Question: I'd like to train my TensorFlow object_detection model on black and white images, because the objects I'm trying to detect do not require color. However, when I train my model on black and white images, whenever I try and test them out with the image testing script I adapted, I get the following error:
ValueError: Cannot feed value of shape (1, 1080, 1920) for Tensor 'image_tensor:0', which has shape '(?, ?, ?, 3)'
I can't say a lot, but my model is supposed to detect deformities along pipes, and that it's based on ssd_mobilenet_v1_coco_2018_01_28. Most of the deformities are visually detected by an altered shape, which is why color would just get in the way of the object detection process. (At least I think so, it would make sense to me that only detecting shape would increase accuracy).
TensorBoard Model Graph

I've tried reshaping the image to (1, 1080, 1920, 3), 1080x1920 being my image resolution.
Here's the code:
'''
def load_image_into_numpy_array(image):
(im_width, im_height) = image.size
return np.array(image.getdata()).reshape(
(im_height, im_width, 3)).astype(np.uint8)
# # Detection
# In[18]:
# For the sake of simplicity we will use only 2 images:
# image1.jpg
# image2.jpg
# If you want to test the code with your images, just add path to the images to the TEST_IMAGE_PATHS.
PATH_TO_TEST_IMAGES_DIR = FLAGS.image_path
TEST_IMAGE_PATHS = [ os.path.join(PATH_TO_TEST_IMAGES_DIR, 'img ({}).jpeg'.format(i)) for i in range(1, len(os.listdir(FLAGS.image_path))) ]
# Size, in inches, of the output images.
IMAGE_SIZE = (24, 16)
# In[ ]:
# In[19]:
def run_inference_for_single_image(image, graph):
with graph.as_default():
with tf.Session() as sess:
# Get handles to input and output tensors
ops = tf.get_default_graph().get_operations()
all_tensor_names = {output.name for op in ops for output in op.outputs}
tensor_dict = {}
for key in [
'num_detections', 'detection_boxes', 'detection_scores',
'detection_classes', 'detection_masks'
]:
tensor_name = key + ':0'
if tensor_name in all_tensor_names:
tensor_dict[key] = tf.get_default_graph().get_tensor_by_name(
tensor_name)
if 'detection_masks' in tensor_dict:
# The following processing is only for single image
detection_boxes = tf.squeeze(tensor_dict['detection_boxes'], [0])
detection_masks = tf.squeeze(tensor_dict['detection_masks'], [0])
# Reframe is required to translate mask from box coordinates to image coordinates and fit the image size.
real_num_detection = tf.cast(tensor_dict['num_detections'][0], tf.int32)
detection_boxes = tf.slice(detection_boxes, [0, 0], [real_num_detection, -1])
detection_masks = tf.slice(detection_masks, [0, 0, 0], [real_num_detection, -1, -1])
detection_masks_reframed = utils_ops.reframe_box_masks_to_image_masks(
detection_masks, detection_boxes, image.shape[1], image.shape[2])
detection_masks_reframed = tf.cast(
tf.greater(detection_masks_reframed, 0.5), tf.uint8)
# Follow the convention by adding back the batch dimension
tensor_dict['detection_masks'] = tf.expand_dims(
detection_masks_reframed, 0)
image_tensor = tf.get_default_graph().get_tensor_by_name('image_tensor:0')
# Run inference
output_dict = sess.run(tensor_dict,
feed_dict={image_tensor: image})
# all outputs are float32 numpy arrays, so convert types as appropriate
output_dict['num_detections'] = int(output_dict['num_detections'][0])
output_dict['detection_classes'] = output_dict[
'detection_classes'][0].astype(np.int64)
output_dict['detection_boxes'] = output_dict['detection_boxes'][0]
output_dict['detection_scores'] = output_dict['detection_scores'][0]
if 'detection_masks' in output_dict:
output_dict['detection_masks'] = output_dict['detection_masks'][0]
return output_dict
# In[20]:
for image_path in TEST_IMAGE_PATHS:
print('Showing image')
#image = Image.open(image_path)
image_np = cv2.imread(image_path)
image_np = cv2.cvtColor(image_np, cv2.COLOR_BGR2RGB) #This line and the one above make it work with color images
#image_np = cv2.imread(image_path, cv2.COLOR_BGR2GRAY) #This line makes it break
# the array based representation of the image will be used later in order to prepare the
# result image with boxes and labels on it.
#image_np = load_image_into_numpy_array(image)
# Expand dimensions since the model expects images to have shape: [1, None, None, 3]
image_np_expanded = np.expand_dims(image_np, axis=0)
# Actual detection.
output_dict = run_inference_for_single_image(image_np_expanded, detection_graph)
# Visualization of the results of a detection.
vis_util.visualize_boxes_and_labels_on_image_array(
image_np,
output_dict['detection_boxes'],
output_dict['detection_classes'],
output_dict['detection_scores'],
category_index,
instance_masks=output_dict.get('detection_masks'),
use_normalized_coordinates=True,
line_thickness=8)
#plt.figure(figsize=IMAGE_SIZE)
#plt.imshow(image_np)
cv2.imshow('Image', image_np)
cv2.waitKey(0)
'''
Here's the entire error:
'''
Traceback (most recent call last):
File "image.py", line 212, in <module>
output_dict = run_inference_for_single_image(image_np_expanded, detection_graph)
File "image.py", line 185, in run_inference_for_single_image
feed_dict={image_tensor: image})
File "C:\Users\Charles.averill\AppData\Local\Programs\Python\Python36\lib\site-packages\tensorflow\python\client\session.py", line 950, in run
run_metadata_ptr)
File "C:\Users\Charles.averill\AppData\Local\Programs\Python\Python36\lib\site-packages\tensorflow\python\client\session.py", line 1149, in _run
str(subfeed_t.get_shape())))
ValueError: Cannot feed value of shape (1, 1080, 1920) for Tensor 'image_tensor:0', which has shape '(?, ?, ?, 3)'
'''
Why is this happening? I can't seem to pin down an answer from searching the internet.
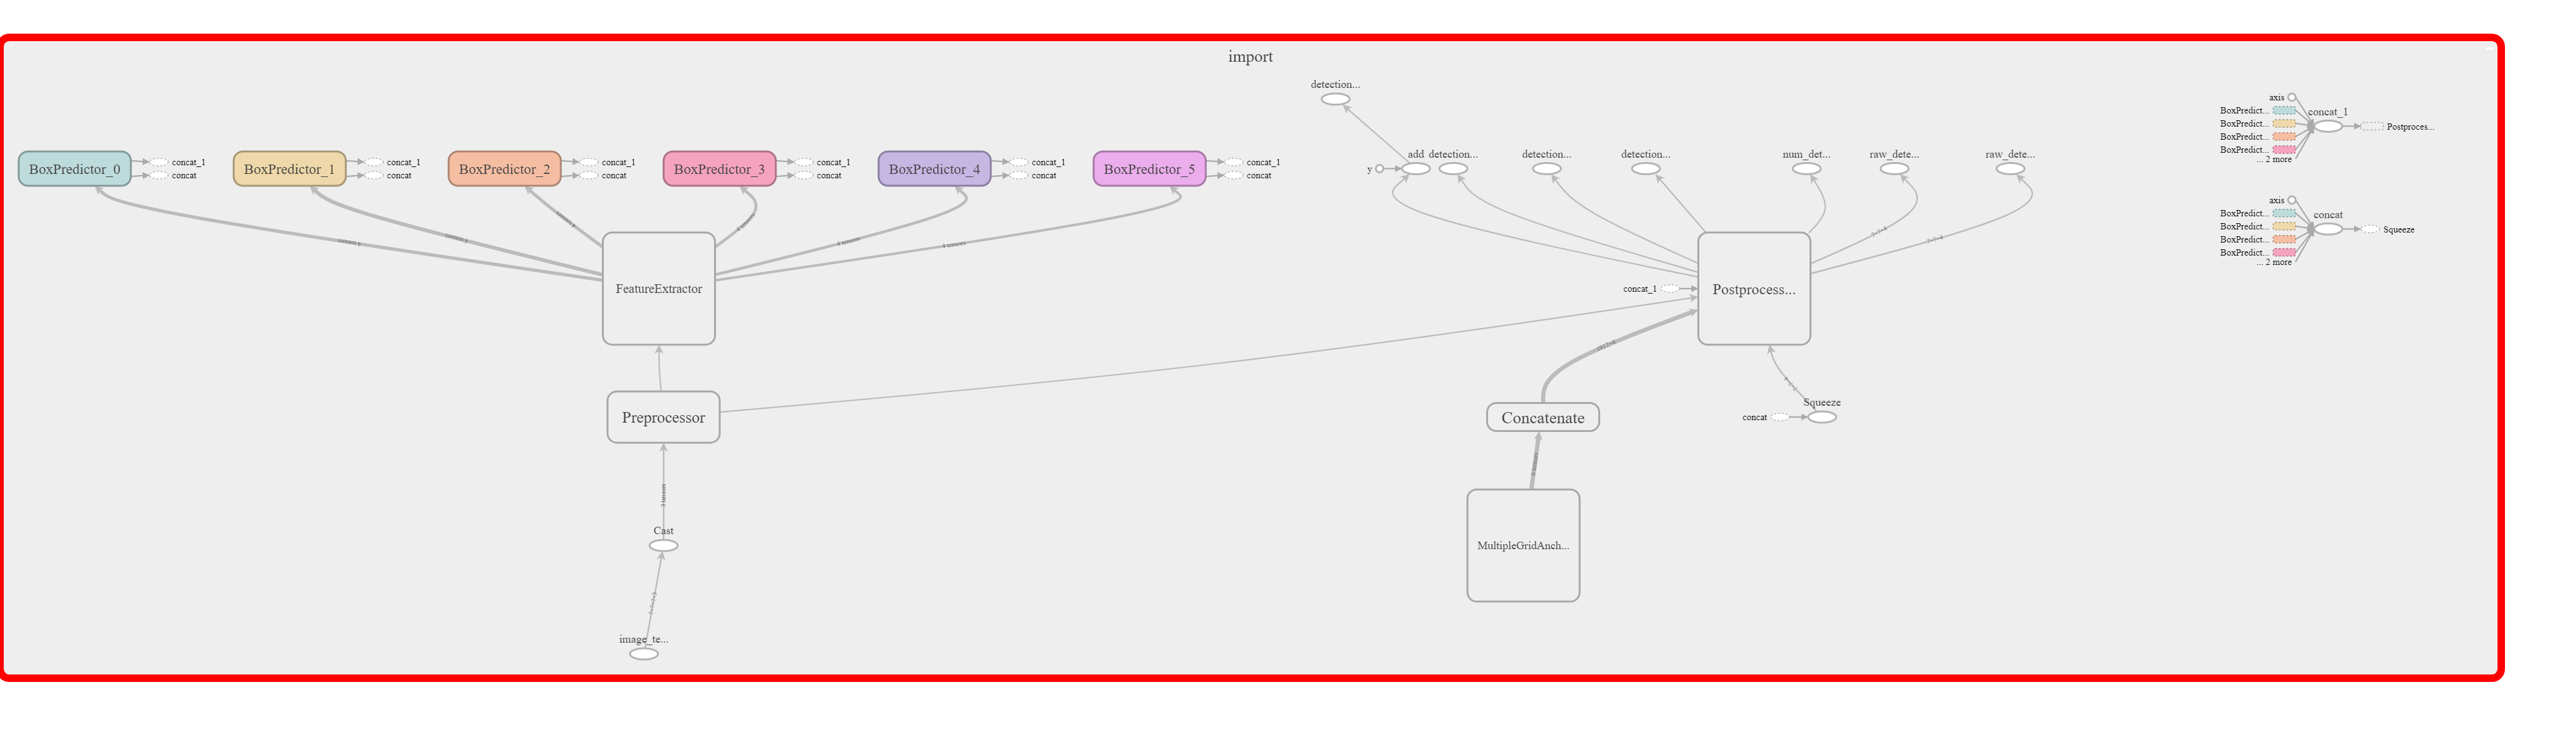
Answer: Your input image is gray scale so you should make appropriate changes while running your model. Take a look at this code:
'''
for image_path in TEST_IMAGE_PATHS:
print('Showing image')
#image = Image.open(image_path)
image_np = cv2.imread(image_path)
image_np = cv2.cvtColor(image_np, cv2.COLOR_BGR2RGB) #This line and the one above make it work with color images
'''
Your input image is not of format BGR, hence you cannot convert this image to RGB as you are doing in your code here:
'''
image_np = cv2.cvtColor(image_np, cv2.COLOR_BGR2RGB)
'''
Replace the above code by
'''
for image_path in TEST_IMAGE_PATHS:
print('Showing image')
#image = Image.open(image_path)
image_np = cv2.imread(image_path)
image_np = cv2.cvtColor(image_np, cv2.COLOR_GRAY2RGB)
'''